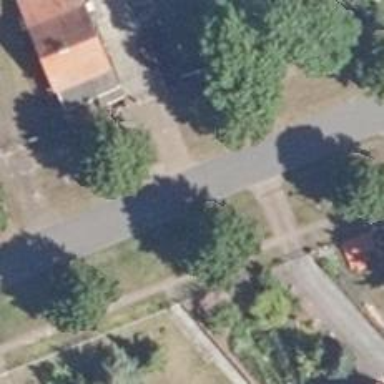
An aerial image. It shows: Asphalt road in residential area.